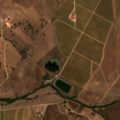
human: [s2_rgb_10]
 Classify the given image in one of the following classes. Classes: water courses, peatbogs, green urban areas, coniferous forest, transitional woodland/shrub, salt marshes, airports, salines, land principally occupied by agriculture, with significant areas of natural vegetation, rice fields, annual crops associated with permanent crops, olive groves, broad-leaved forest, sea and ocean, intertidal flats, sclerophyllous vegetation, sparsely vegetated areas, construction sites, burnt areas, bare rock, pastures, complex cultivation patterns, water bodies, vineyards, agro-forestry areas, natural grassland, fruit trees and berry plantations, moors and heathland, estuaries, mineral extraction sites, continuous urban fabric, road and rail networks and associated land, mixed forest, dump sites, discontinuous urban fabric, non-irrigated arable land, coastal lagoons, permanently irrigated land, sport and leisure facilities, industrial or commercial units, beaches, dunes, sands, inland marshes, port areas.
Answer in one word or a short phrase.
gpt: non-irrigated arable land, vineyards, annual crops associated with permanent crops, complex cultivation patterns